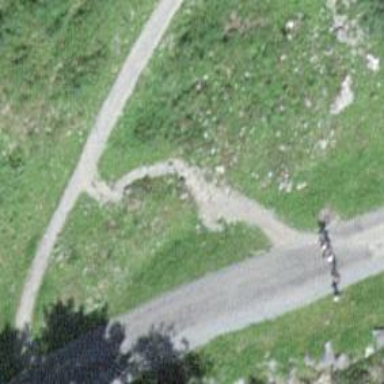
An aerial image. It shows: Rocky path.